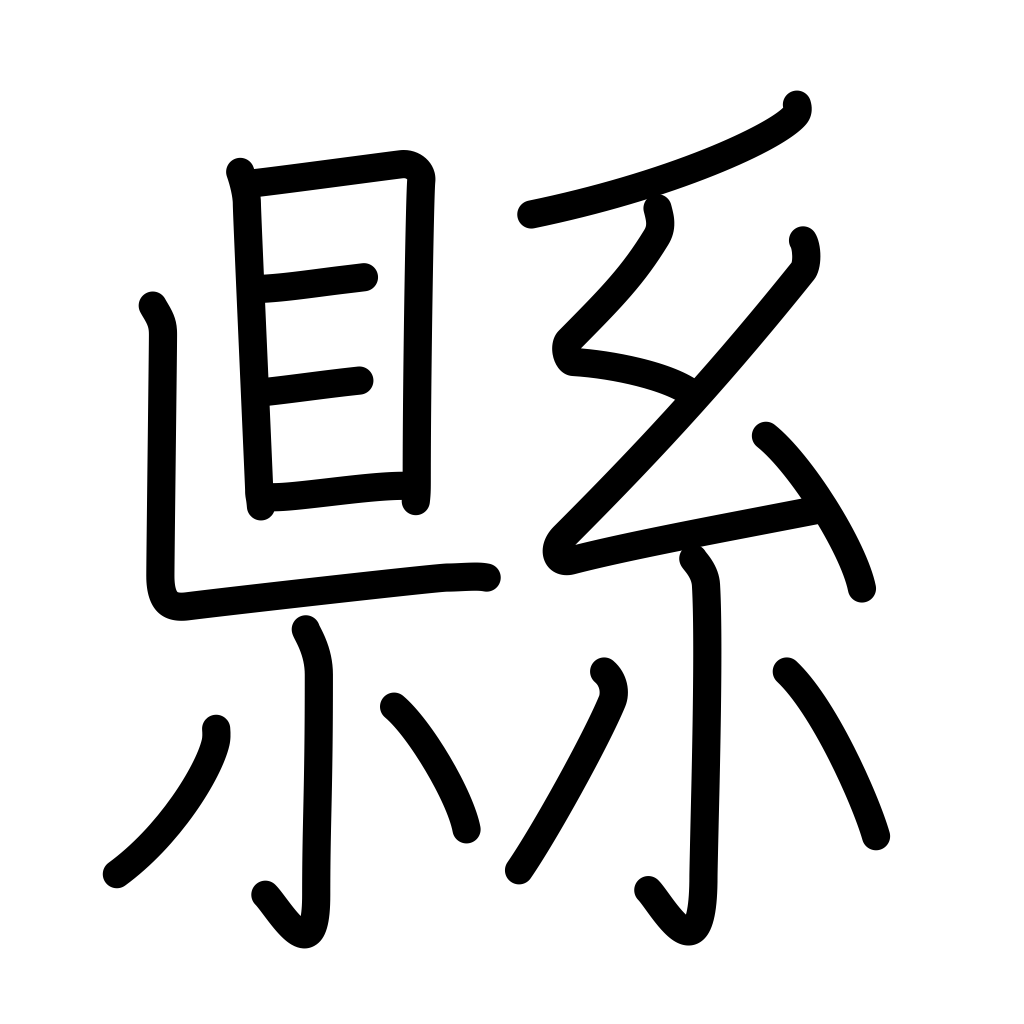
Meaning: county, district, subdivision